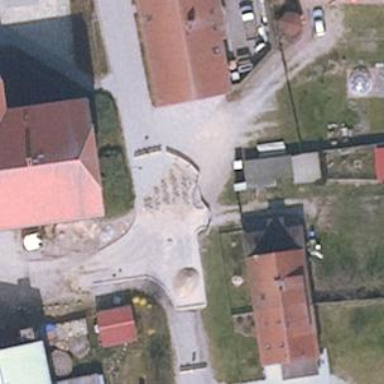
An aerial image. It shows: Alleyway designated as service road.